Interaction volume radius: 10 \u00c5
Interaction volume height: 35 \u00c5
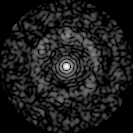
Disorder parameter: 0.7883